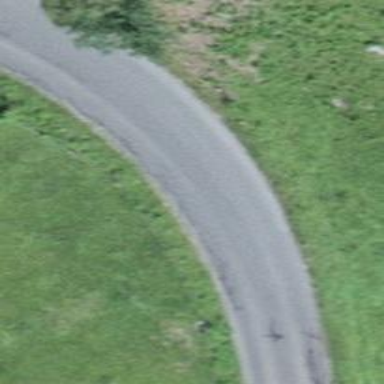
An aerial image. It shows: Unclassified road with paved surface.